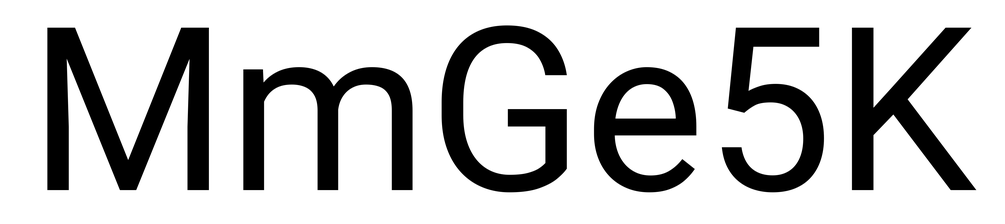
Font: Roboto_Regular